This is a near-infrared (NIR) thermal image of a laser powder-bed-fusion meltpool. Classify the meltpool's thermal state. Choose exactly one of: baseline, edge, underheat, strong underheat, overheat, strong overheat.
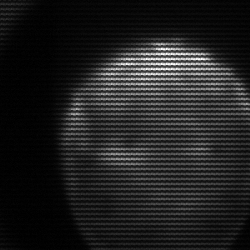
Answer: edge